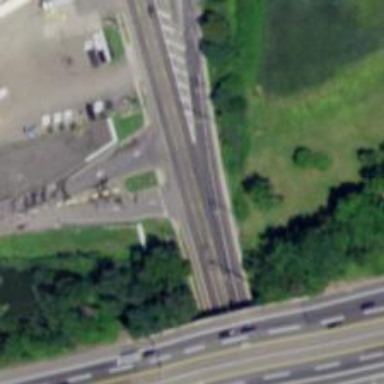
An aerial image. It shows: Junction.